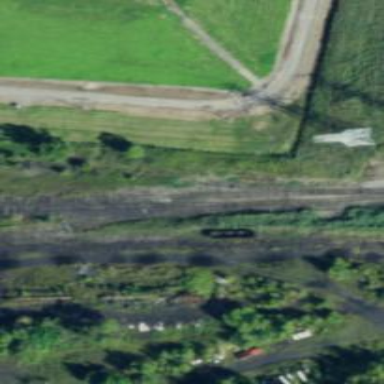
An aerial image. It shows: Railway spur service.